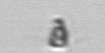
Label: Pyramimonas